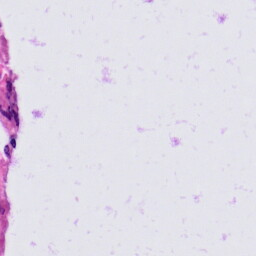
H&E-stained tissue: Prostate